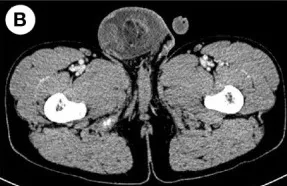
CT examination. (B) Enhanced CT before the surgery shows uneven reinforcement.
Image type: radiology (ct)